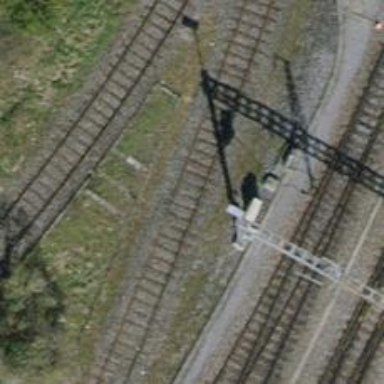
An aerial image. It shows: Single-track railway siding.